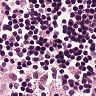
Metastatic tissue present: no